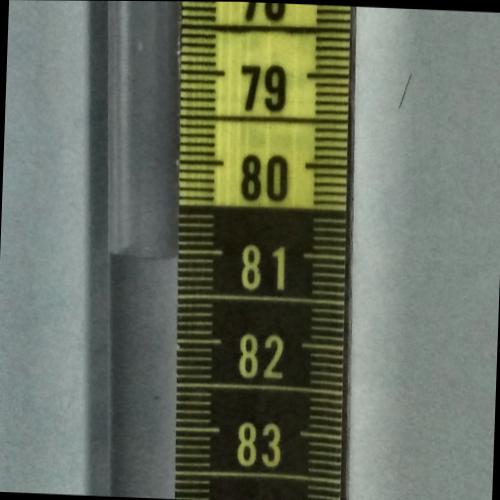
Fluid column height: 81.1 cm